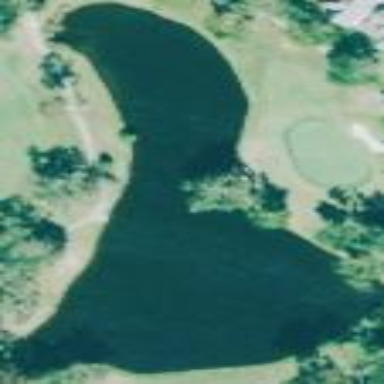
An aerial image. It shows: Water hazard in golf course. The hazard is natural water feature.